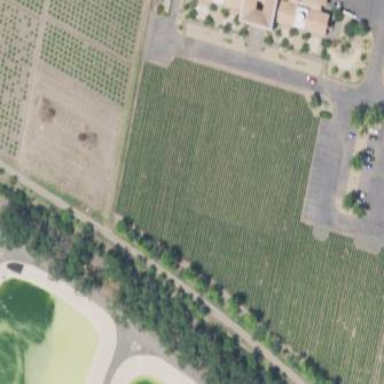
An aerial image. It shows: Vineyard growing grapes.